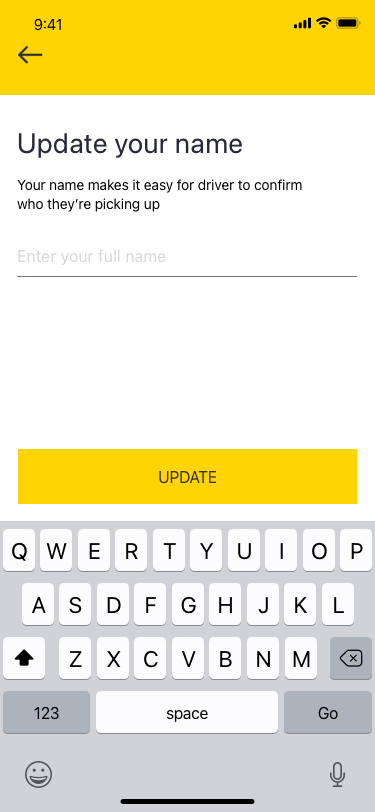
Text in this UI design:
Enter your full name
Update your name
Your name makes it easy for driver to confirm who they’re picking up